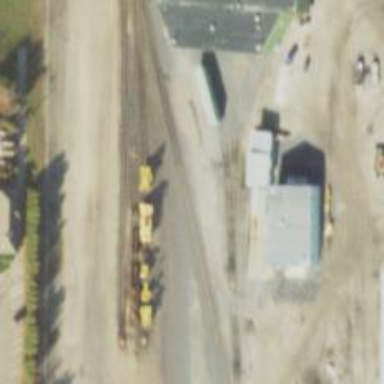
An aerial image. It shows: Rail spur service.